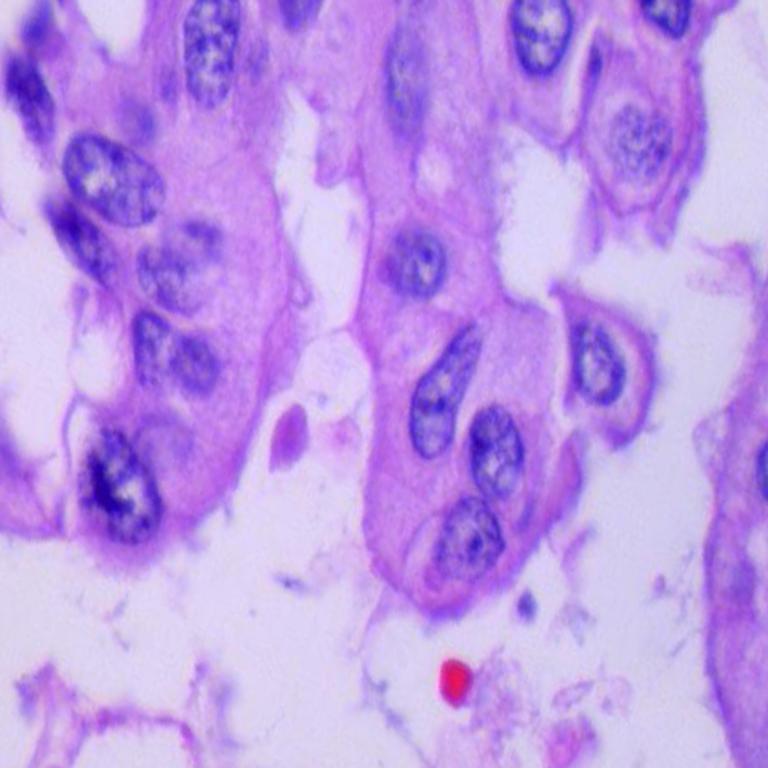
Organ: lung
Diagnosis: adenocarcinomas